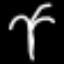
Label: palm tree